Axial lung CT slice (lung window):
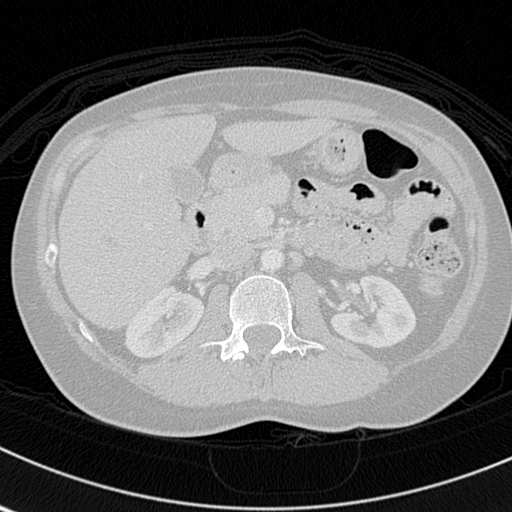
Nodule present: no